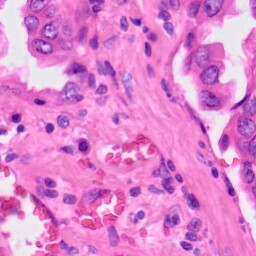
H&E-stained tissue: Lung